Question: Just Sample Table : Cus_fi.

Can i
'''
SELECT SUM(dollar,euro,pound) FROM cus_fi ; in 1 query.
'''
And Show Result by age range like this.
'''
20 - 25 1500 410 166
26 - 30 5300 2000 584
'''
Thank for help student really want to known.
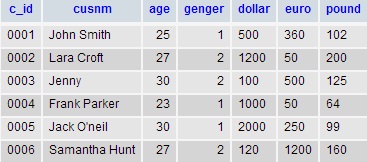
Answer: Try this one:
'''
SELECT age, SUM(dollar) AS Total_Dollar, SUM(Euro) AS Total_Euro,
SUM(Pound) AS Total_Pound
FROM cus_fi GROUP BY age
'''
EDIT:
'''
SELECT CONCAT(2*floor(age/2), '-', 2*floor(age/2) + 2) as 'age_range', SUM(dollar) AS Total_Dollar, SUM(Euro) AS Total_Euro,
SUM(Pound) AS Total_Pound
FROM cus_fi GROUP BY 1 ORDER BY age
'''